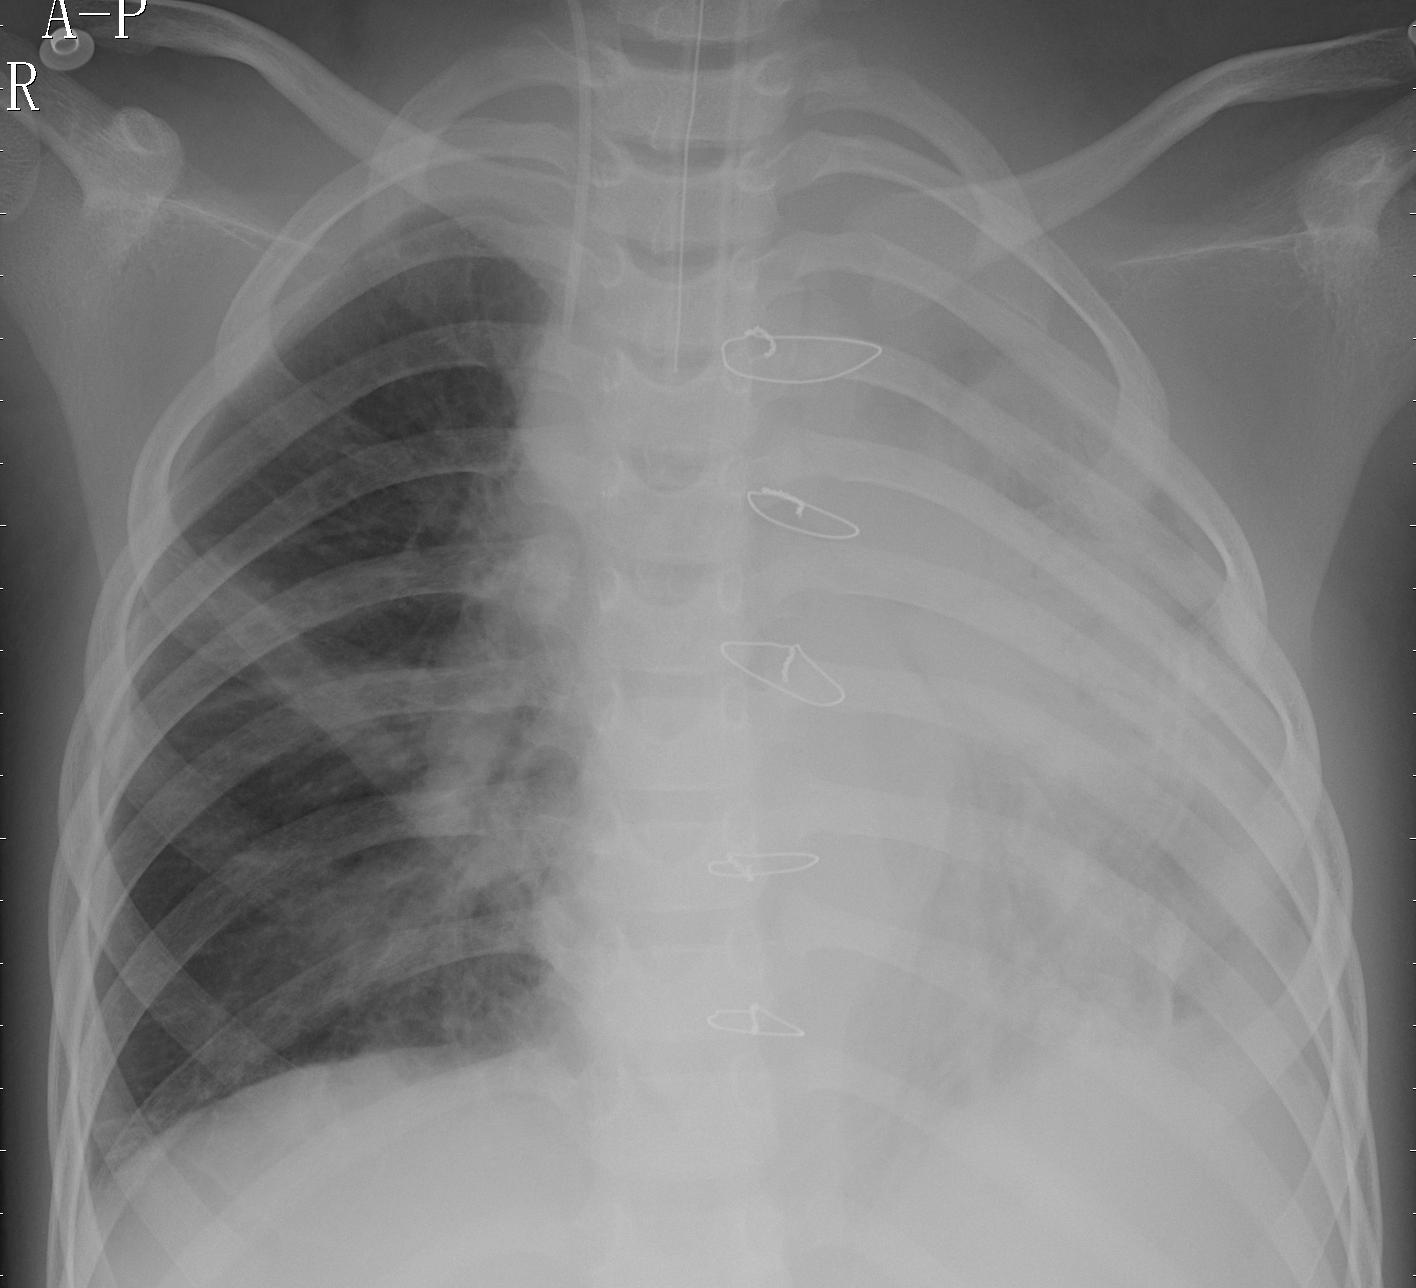
Diagnosis: PNEUMONIA